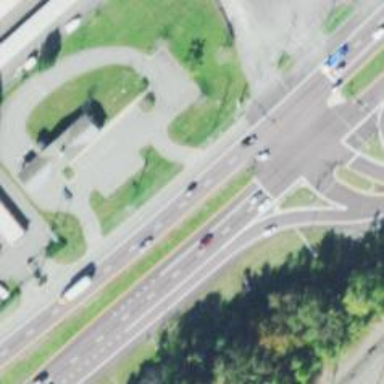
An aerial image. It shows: Trunk highway.